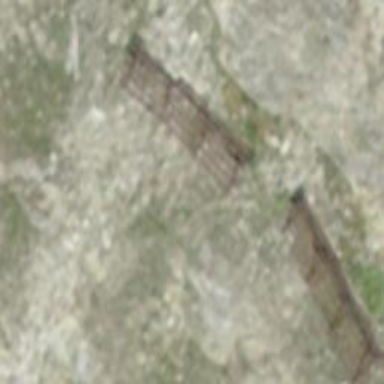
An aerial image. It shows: Snow fence.